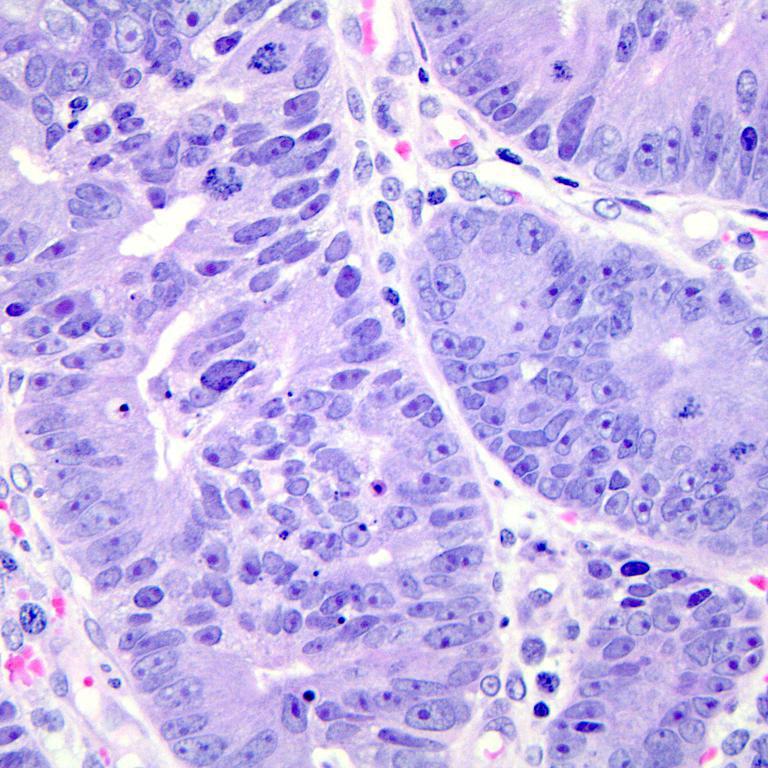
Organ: colon
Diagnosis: adenocarcinomas